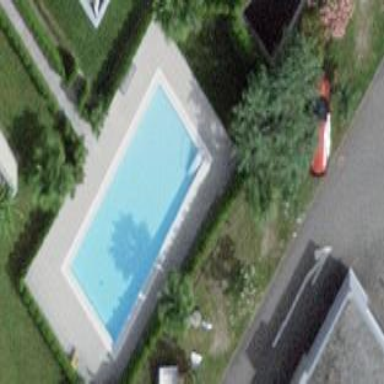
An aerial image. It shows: Swimming pool located in leisure land.